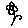
Label: flower